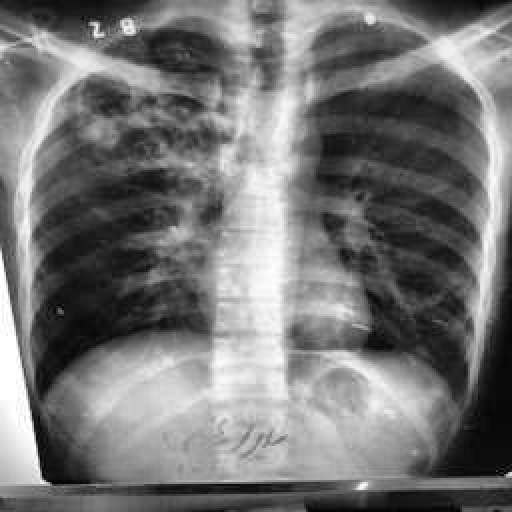
Finding: TUBERCULOSIS